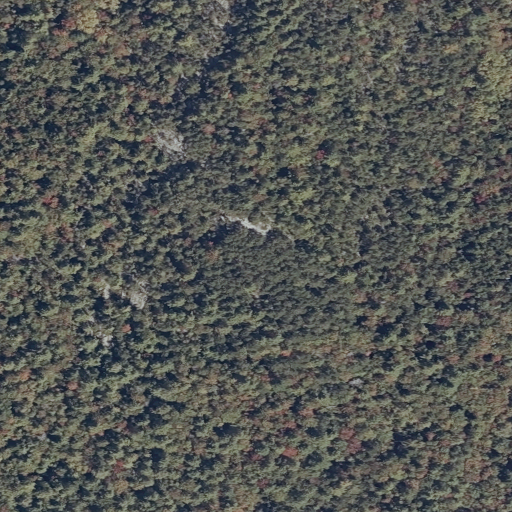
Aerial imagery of mountain in Maine named Merritt Mountain containing evergreen forest and mixed forest